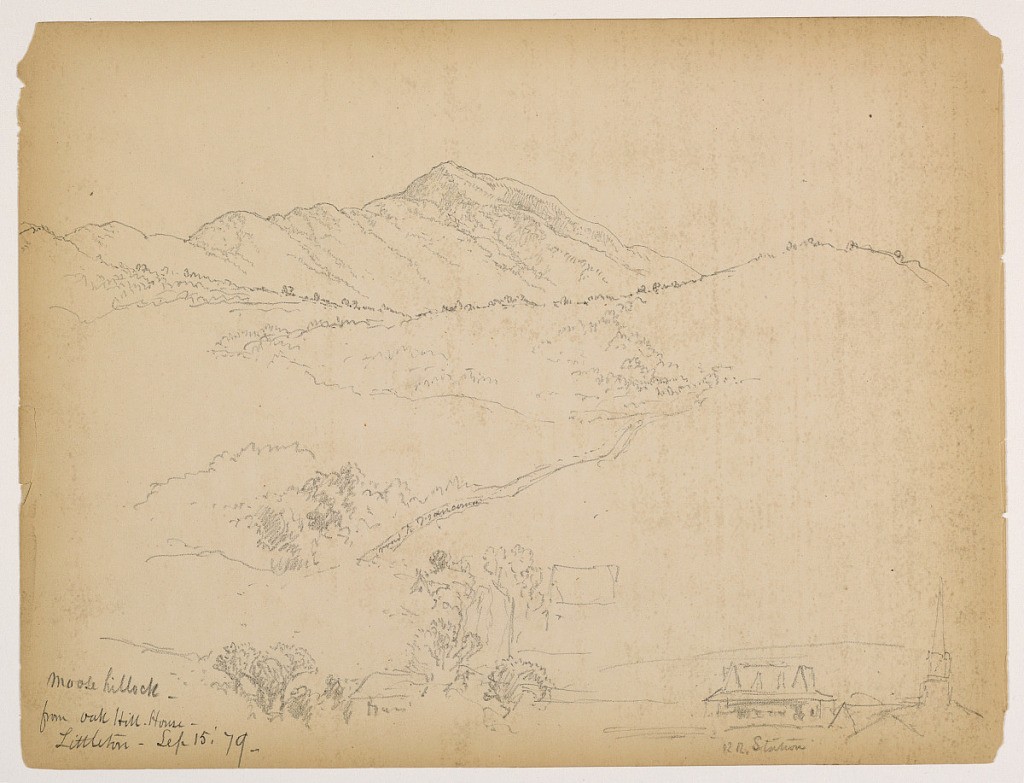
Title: Moose Hillock from Oak Hill House, Littleton, New Hampshire
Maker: Daniel Huntington, American, 1816–1906
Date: September 15, 1879
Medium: Graphite on paper
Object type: Drawing
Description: The mountain, center, with ridges left and right. Below, the road to Franconia, labelled. Below, at right, the railroad station and a steeple. Place and date noted at lower left. Verso: Ridges to left of Moose Hillock outlined.